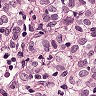
Metastatic tissue present: yes